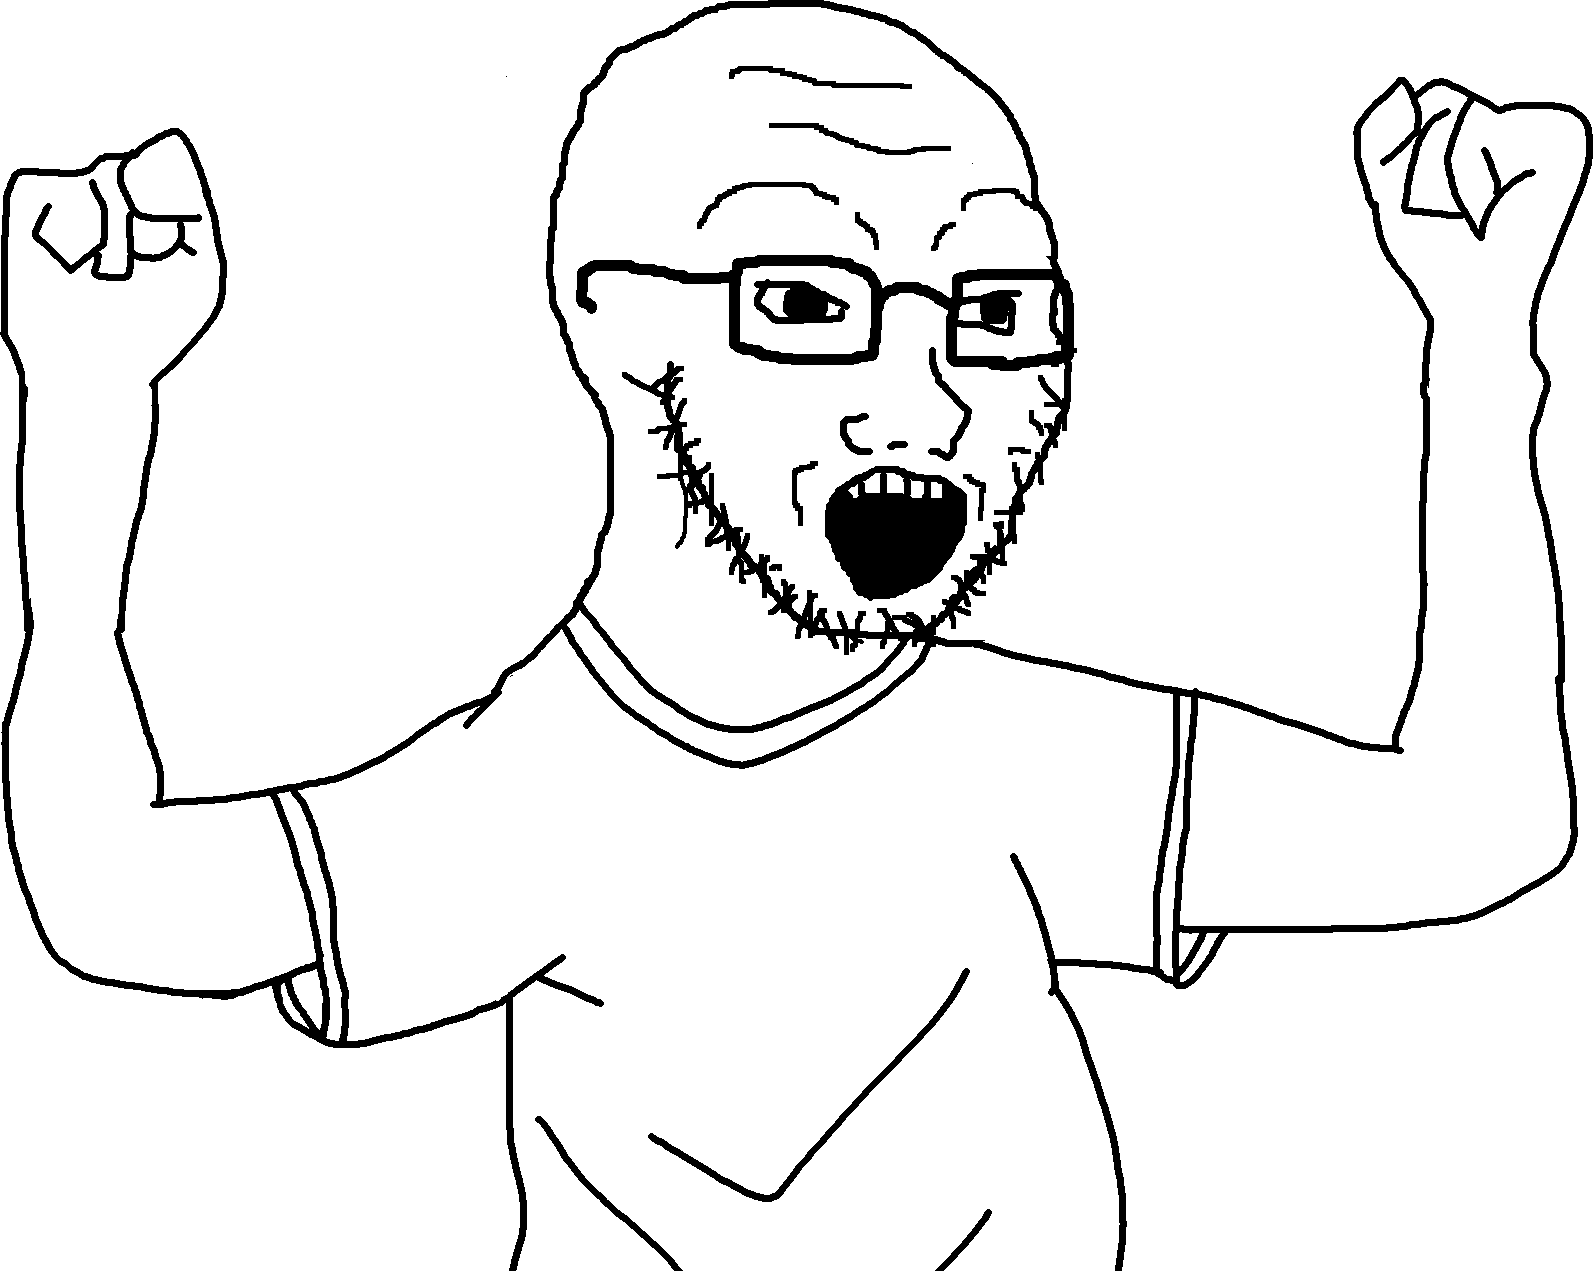
Label: 5_Soyjak